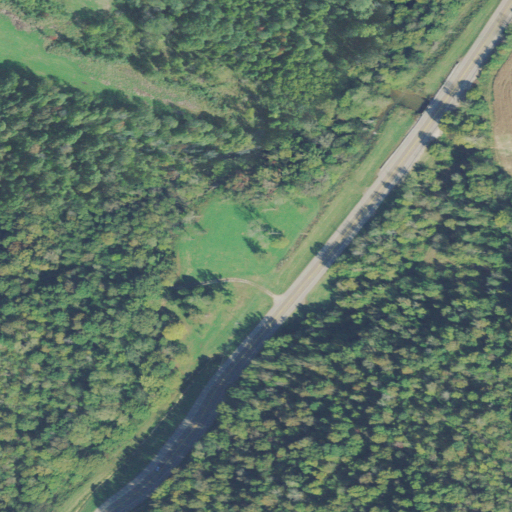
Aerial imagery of valley in Tennessee named Baugus Hollow containing deciduous forest, pasture, mixed forest, open development, low intensity development, and woody wetlands